Brain MRI, t1w sequence, axial 2D slice.
Patient: age 35, sex F, weight 78 kg, height 1.78 m
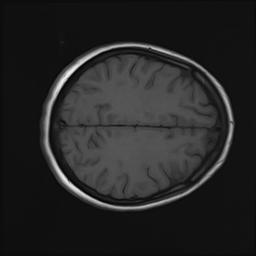